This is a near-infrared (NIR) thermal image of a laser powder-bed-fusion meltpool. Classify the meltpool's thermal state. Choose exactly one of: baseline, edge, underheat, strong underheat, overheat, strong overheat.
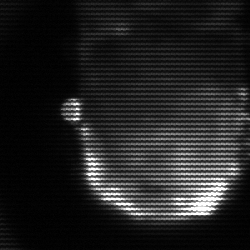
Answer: baseline